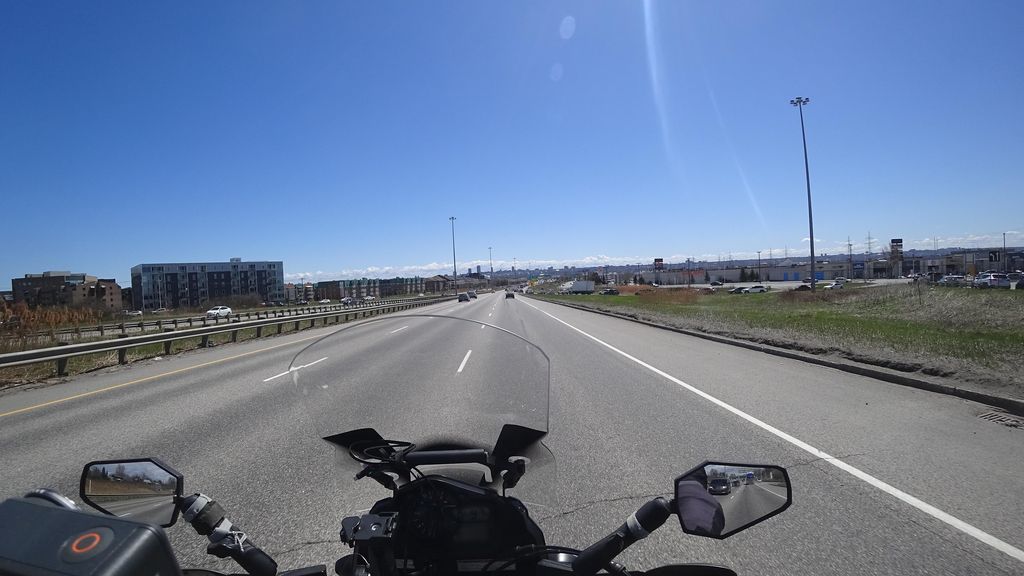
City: quebec_city